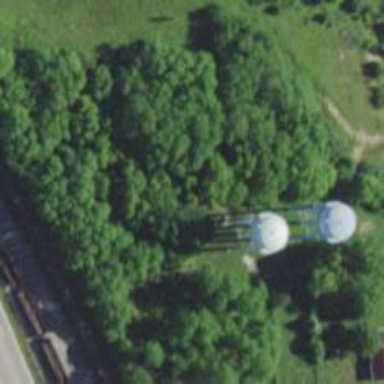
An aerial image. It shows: Water tower that is man-made.